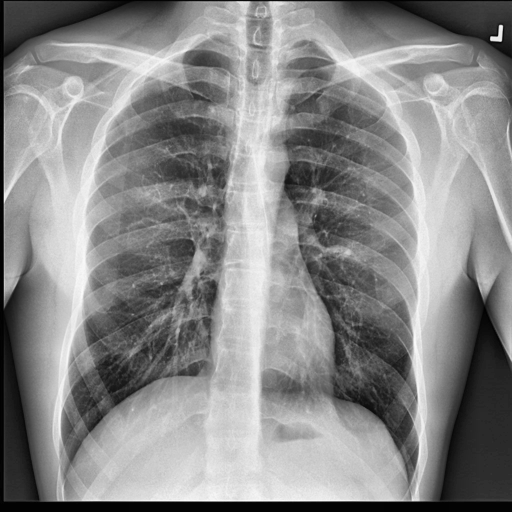
Finding: NORMAL